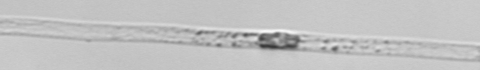
Label: Dactyliosolen_blavyanus